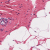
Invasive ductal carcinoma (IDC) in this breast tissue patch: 0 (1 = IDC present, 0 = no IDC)